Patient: sex F, age 36
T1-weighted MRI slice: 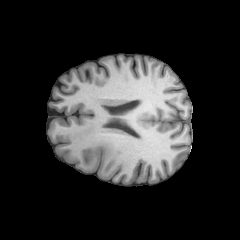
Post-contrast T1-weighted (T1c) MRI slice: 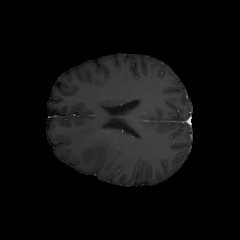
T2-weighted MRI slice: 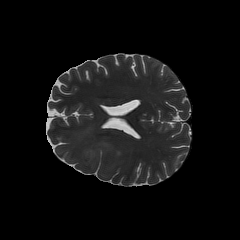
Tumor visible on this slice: yes
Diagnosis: Astrocytoma, IDH-mutant
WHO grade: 3